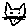
Label: cat